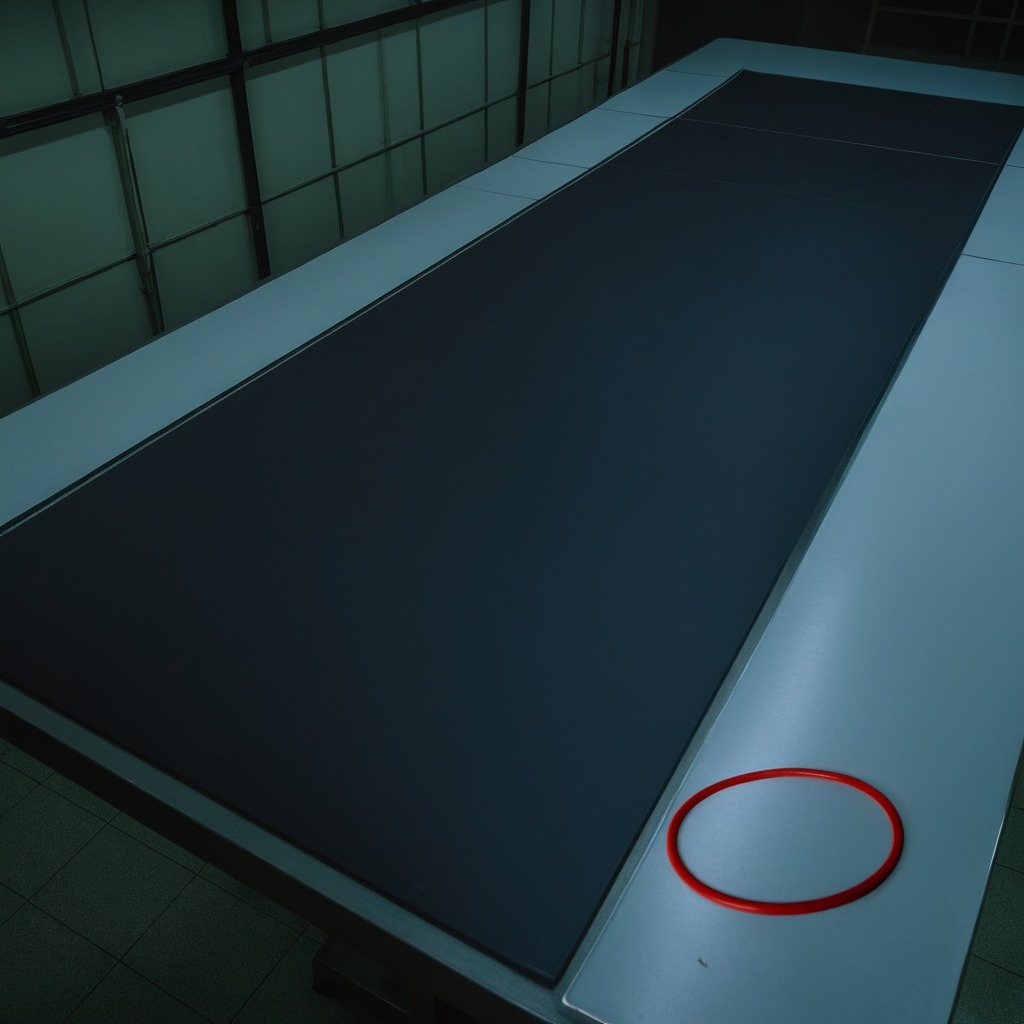
A rubber O-ring lies on the table.